Field crop: tomato
Growth stage: 1
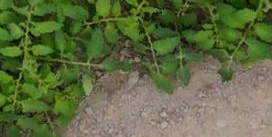
Species: tomato